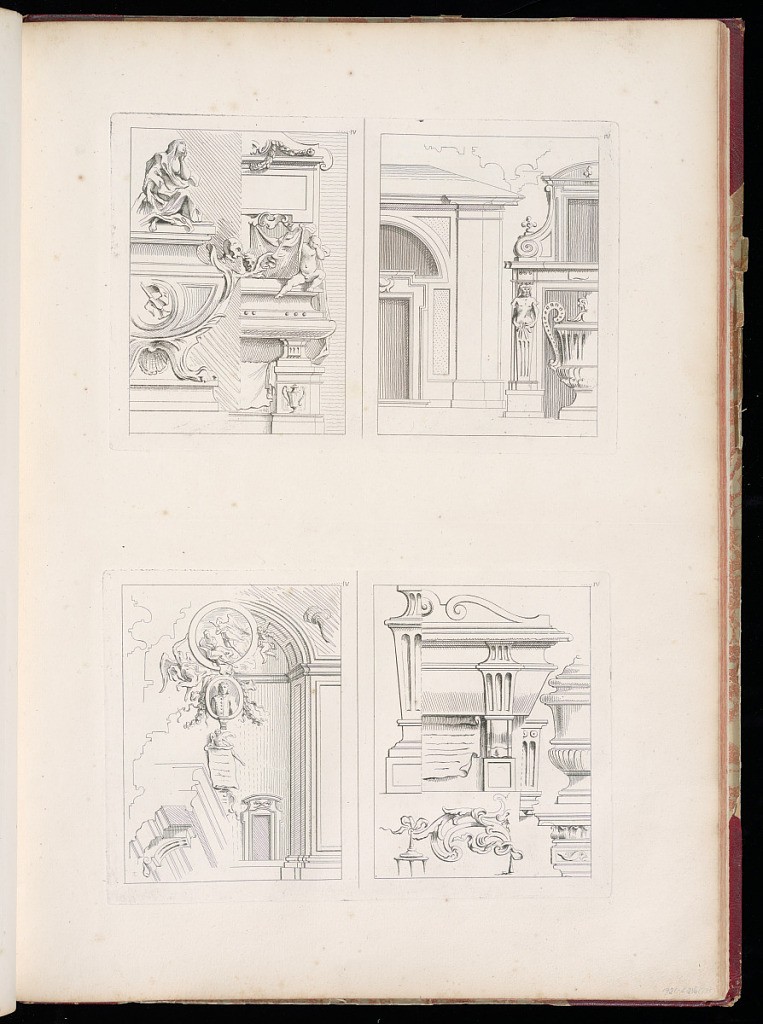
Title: Designs After Architecture Fragments
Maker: Gilles-Marie Oppenord, French, 1672–1742
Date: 1749-1761
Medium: Etching and engraving on laid paper
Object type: Bound print
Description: Page printed with two plates (each divided into two) depicting architecture fragments including tombs, statues, aedicules, cornice profiles, niches, vases. The plates are numbered but not signed.